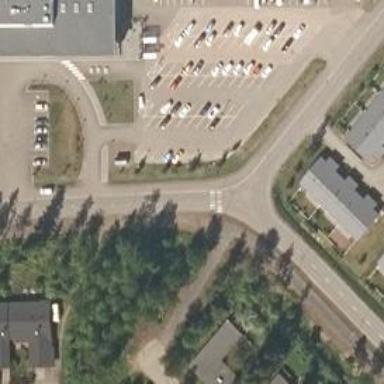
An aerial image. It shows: Asphalt cycleway featuring zebra crossing. The crossing is uncontrolled.